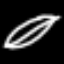
Label: leaf